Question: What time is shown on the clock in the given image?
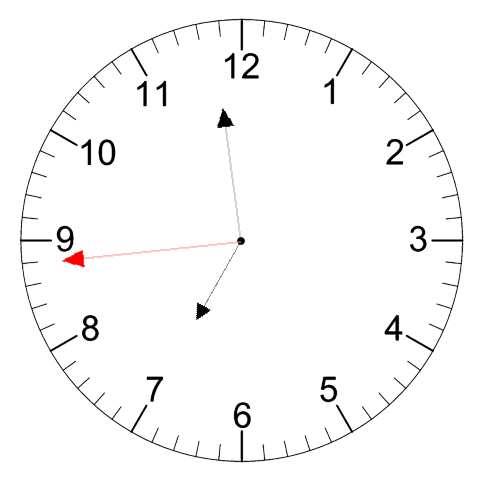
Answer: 06:58:44